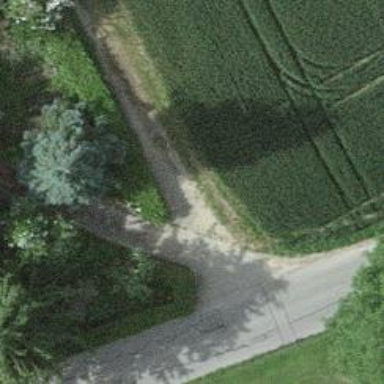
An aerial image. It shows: Paved driveway serving as service road.